Interaction volume radius: 10 \u00c5
Interaction volume height: 15 \u00c5
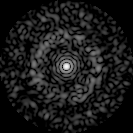
Disorder parameter: 0.8394